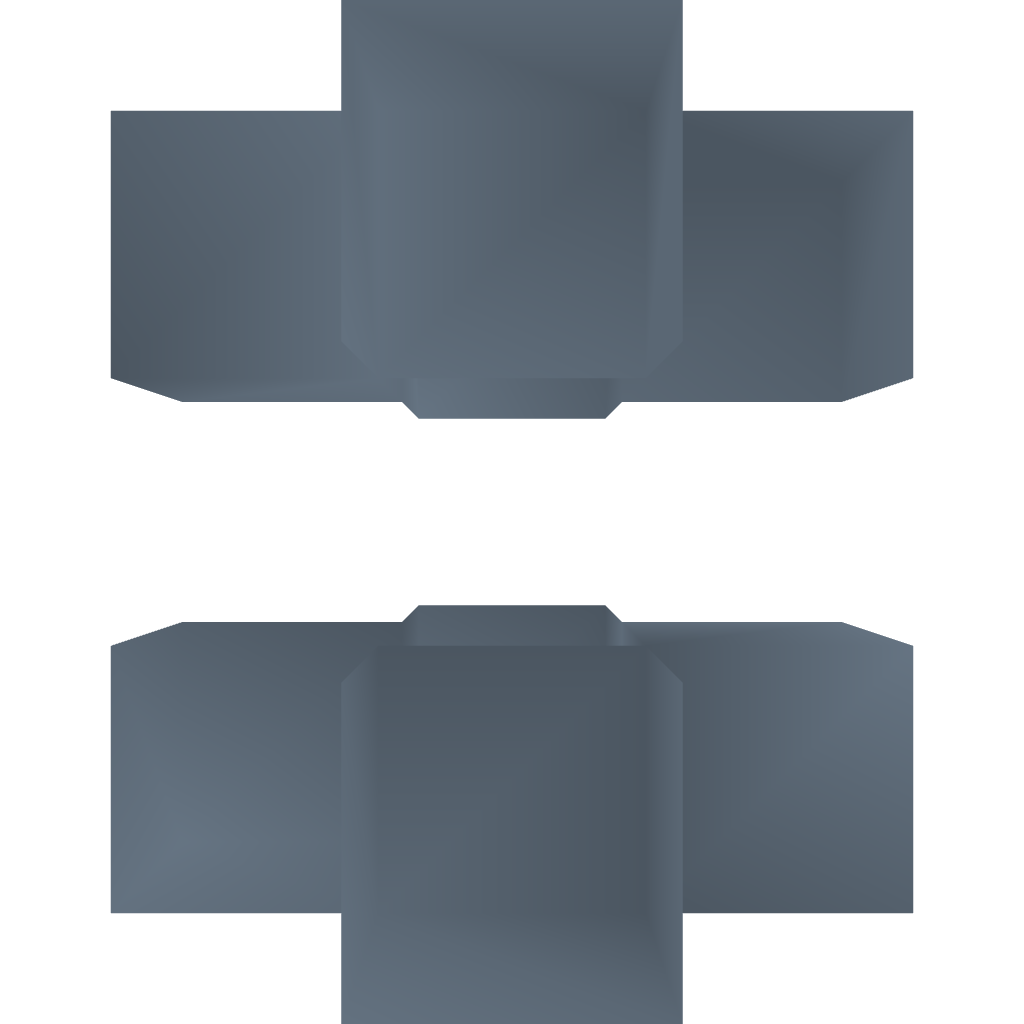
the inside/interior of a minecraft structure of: Night Activated Light